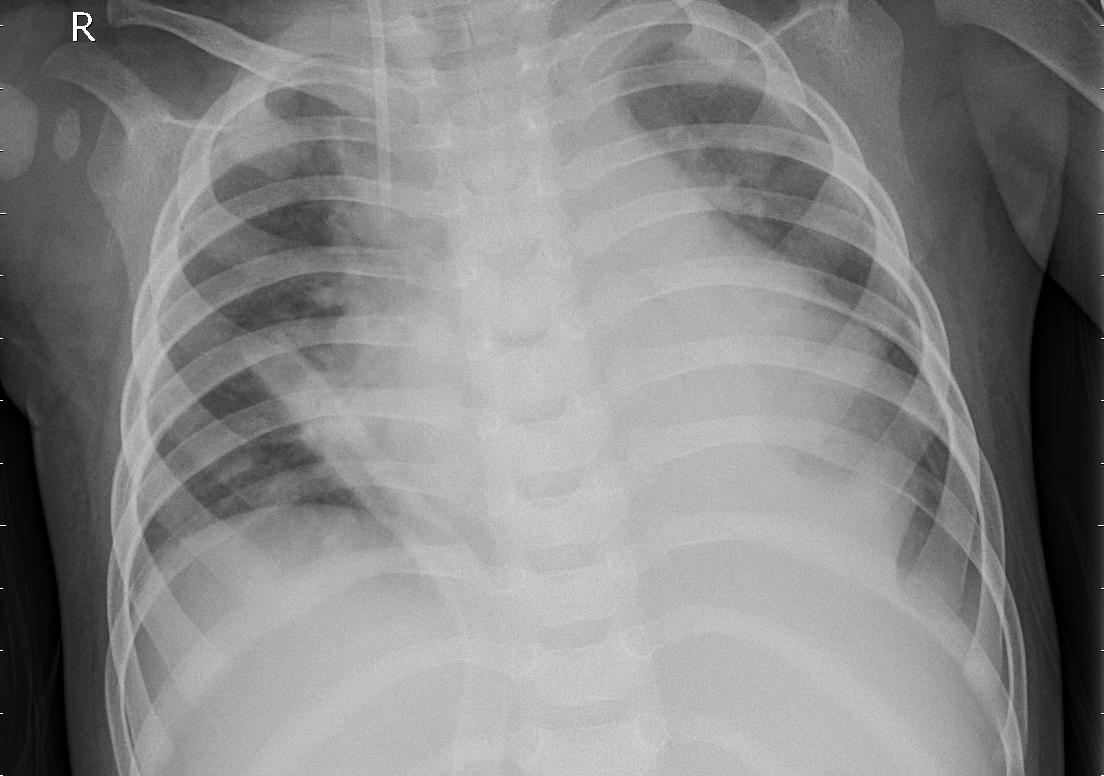
Diagnosis: PNEUMONIA